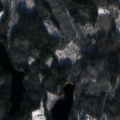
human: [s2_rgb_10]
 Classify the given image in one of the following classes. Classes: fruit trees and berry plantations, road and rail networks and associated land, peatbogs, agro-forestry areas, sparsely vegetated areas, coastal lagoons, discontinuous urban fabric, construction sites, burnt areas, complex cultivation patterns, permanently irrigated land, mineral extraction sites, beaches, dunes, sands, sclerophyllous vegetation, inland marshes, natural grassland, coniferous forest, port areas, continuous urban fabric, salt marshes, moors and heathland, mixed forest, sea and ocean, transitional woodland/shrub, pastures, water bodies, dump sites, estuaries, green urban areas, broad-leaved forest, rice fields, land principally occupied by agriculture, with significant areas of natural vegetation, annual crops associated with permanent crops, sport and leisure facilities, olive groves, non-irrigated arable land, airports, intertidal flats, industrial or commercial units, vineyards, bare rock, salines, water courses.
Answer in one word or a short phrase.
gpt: non-irrigated arable land, land principally occupied by agriculture, with significant areas of natural vegetation, coniferous forest, mixed forest, transitional woodland/shrub, water bodies